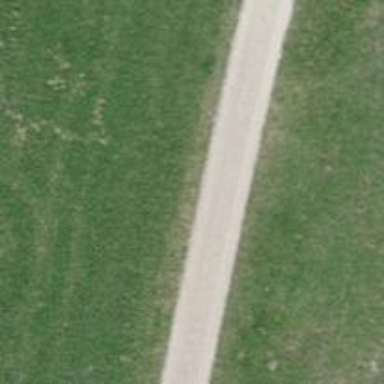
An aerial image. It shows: Track with grade 2 gravel surface.